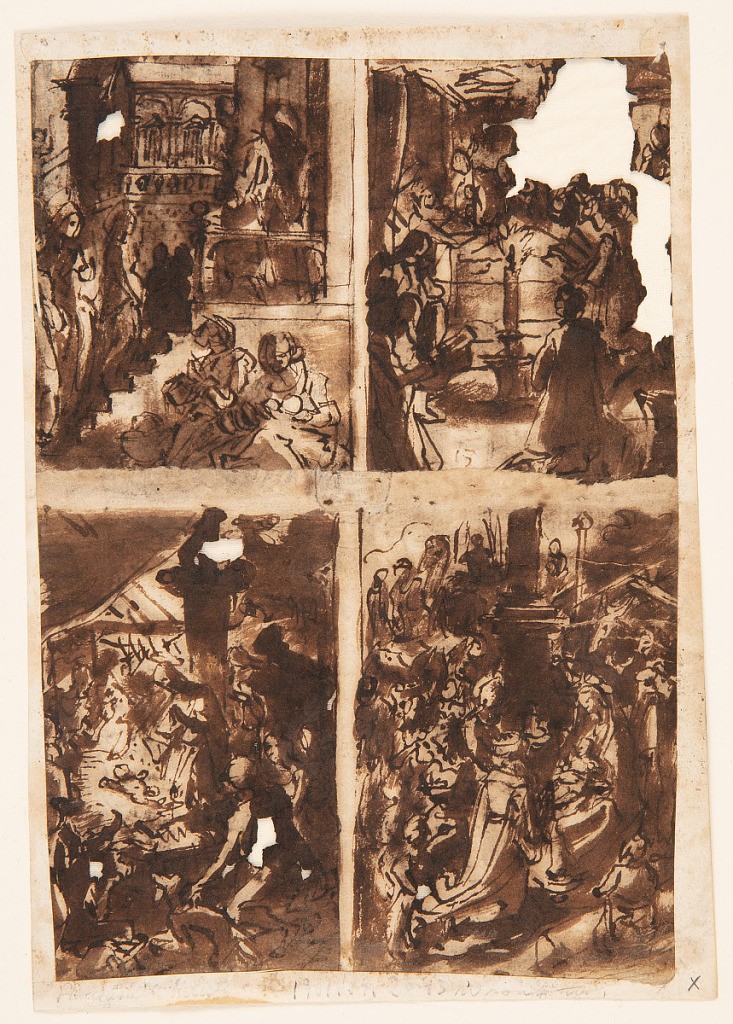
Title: Scenes from the Life of the Virgin
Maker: Jan van der Straet, called Stradanus, Flemish, 1523–1605
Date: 1589 or before
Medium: Pen and brown ink, brush and brown wash over black chalk on two spuriously joined sheets of laid paper
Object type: Drawing
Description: Recto: Presentation of the Virgin [above left]; Adoration of the Shepherds [below left]; Death of the Virgin [above right]; Adoration of the Magi [below right].
Verso: Presentation of Christ [above left]; Flight into Egypt [below left]; Circumcision of Christ [above right]; Christ Disputing with the Doctors in the Temple [below right].